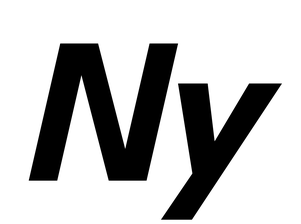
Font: InstrumentSans-Italic_Bold_Italic